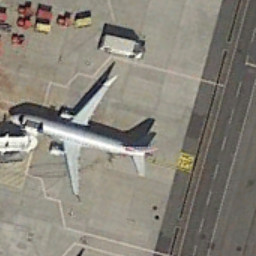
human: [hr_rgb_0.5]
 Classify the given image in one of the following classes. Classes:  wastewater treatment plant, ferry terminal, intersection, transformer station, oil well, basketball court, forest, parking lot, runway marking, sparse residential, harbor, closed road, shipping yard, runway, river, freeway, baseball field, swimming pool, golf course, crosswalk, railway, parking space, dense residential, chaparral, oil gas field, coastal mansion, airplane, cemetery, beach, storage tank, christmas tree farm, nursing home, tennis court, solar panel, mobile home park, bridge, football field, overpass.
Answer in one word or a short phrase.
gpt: airplane